Question: Its possible do it? Just in CSS, like this picture, so I mean if I put on '<div>' tag background image, I need it to be transparent from top to bottom.
I want to create something similar to the image below:

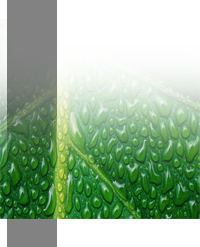
Answer: As other answers state : making the image transparent from top to bottom is not possible in CSS.
If you have a solid background color (or similar) you can simulate that transparency whith CSS3 inset box-shadows.
For the image white overlay and the semi transparent black rectangle. In the following demo, I used pseudo elements to minimize markup.
<URL>
Output :

'''
<div class="image"></div>
'''
'''
.image{
position:relative;
height:500px;
width:500px;
margin:50px auto;
background: url('http://lorempixel.com/output/people-q-c-640-480-8.jpg');
background-size:cover;
-moz-box-shadow: inset 0px 850px 500px -500px #fff;
-webkit-box-shadow: inset 0px 850px 500px -500px #fff;
-o-box-shadow: inset 0px 850px 500px -500px #fff;
box-shadow: inset 0px 850px 500px -500px #fff;
}
.image:before,.image:after{
content:'';
position:absolute;
left:5%;
opacity:0.5;
}
.image:before{
top:0;
width:20%;
height:100%;
-moz-box-shadow: inset 0px 850px 500px -500px #000;
-webkit-box-shadow: inset 0px 850px 500px -500px #000;
-o-box-shadow: inset 0px 850px 500px -500px #000;
box-shadow: inset 0px 850px 500px -500px #000;
}
.image:after{
width:20%;
height:10%;
top:100%;
background:#000;
}
'''